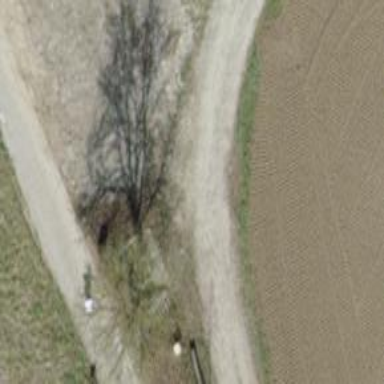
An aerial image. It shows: Compacted track with grade2 level.